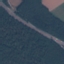
Label: Highway